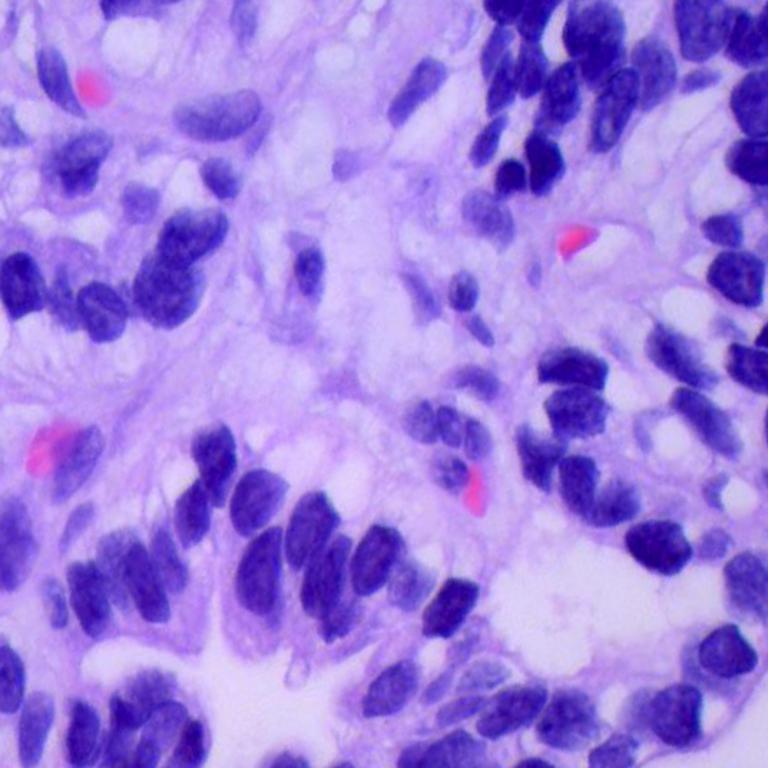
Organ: lung
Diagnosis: adenocarcinomas